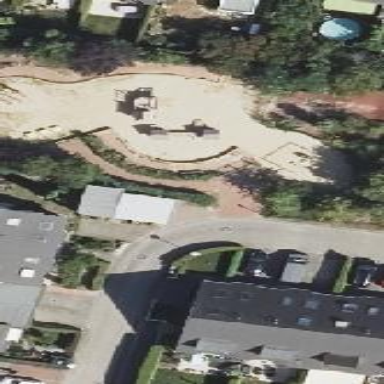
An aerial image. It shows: Playground area for leisure activities on the land.